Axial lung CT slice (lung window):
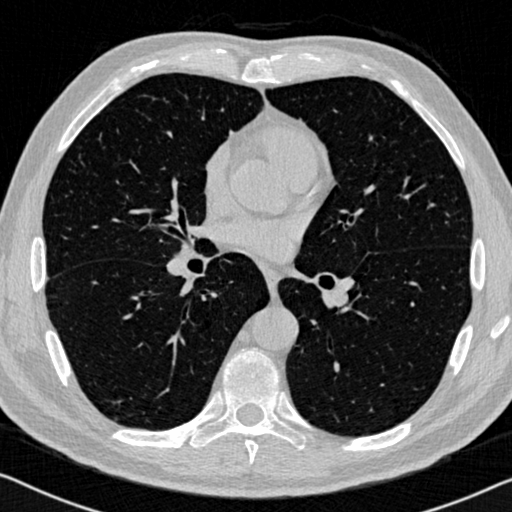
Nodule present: no